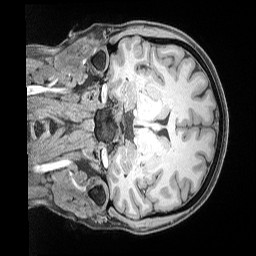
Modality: T1w
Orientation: coronal
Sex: female
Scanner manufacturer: siemens
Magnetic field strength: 3 T
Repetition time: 2.53 s
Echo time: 0.00169 s